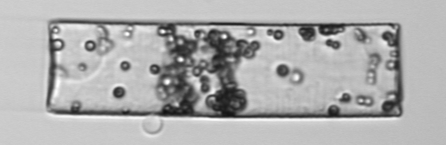
Label: Guinardia_flaccida